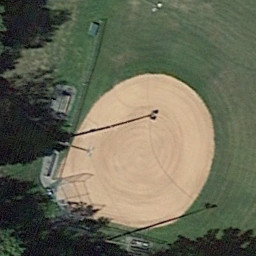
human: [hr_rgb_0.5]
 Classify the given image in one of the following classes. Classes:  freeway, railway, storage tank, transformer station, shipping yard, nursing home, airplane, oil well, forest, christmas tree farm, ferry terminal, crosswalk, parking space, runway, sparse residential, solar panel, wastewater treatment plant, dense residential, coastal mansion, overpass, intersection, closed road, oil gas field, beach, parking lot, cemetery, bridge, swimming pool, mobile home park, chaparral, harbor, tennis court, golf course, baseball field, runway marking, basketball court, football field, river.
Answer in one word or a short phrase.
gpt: baseball field